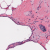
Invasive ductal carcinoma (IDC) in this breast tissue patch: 0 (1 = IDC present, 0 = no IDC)